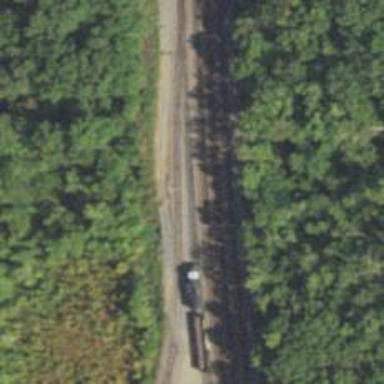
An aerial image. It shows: Railway siding for service.